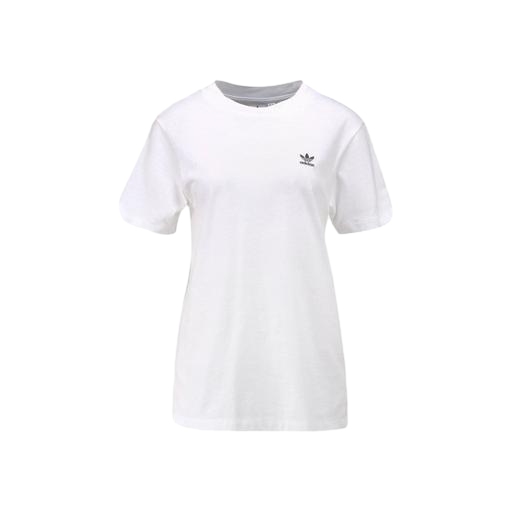
mid t-shirt, classic tee, slim crew tee, white background